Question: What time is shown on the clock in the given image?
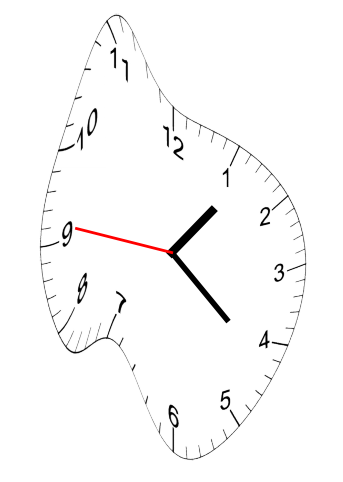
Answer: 01:21:46